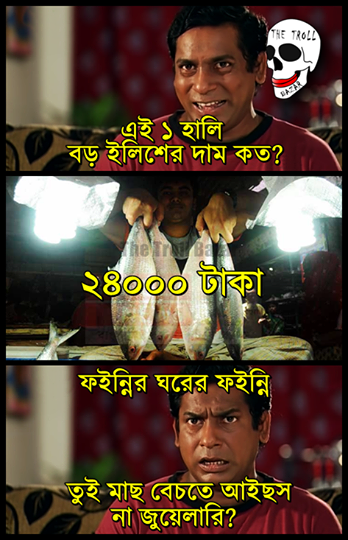
Text: এই ১ হালি বড় ইলিশের দাম কত? ২৪০০০ টাকা ফইন্নির ঘরের ফইন্নি তুই মাছ বেচতে আইছস না জুয়েলারি?
Label: Non Hate